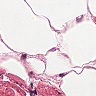
Metastatic tissue present: no